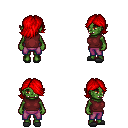
a pixel art fantasy rpg character, female body template, orc, green skin, maroon sleeveless shirt, magenta pants, red swoop hairstyle, gray slippers, four views (front, back, left, right), 2x2 character sprite sheet, small pixel art, hard edges, no anti-aliasing